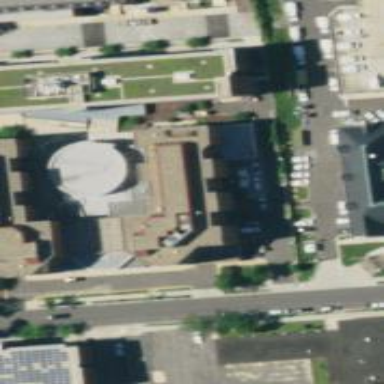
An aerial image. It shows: University building.